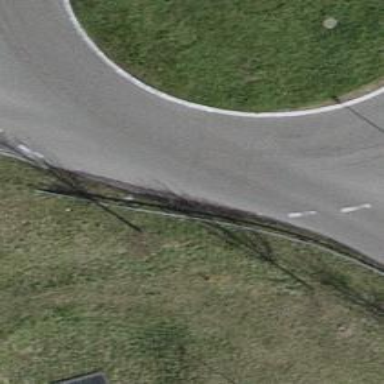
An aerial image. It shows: Asphalt road in residential area leading to roundabout.